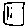
Label: line